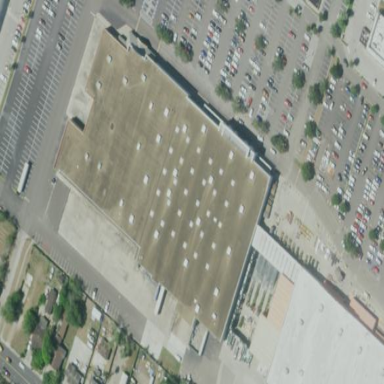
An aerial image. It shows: Retail building.